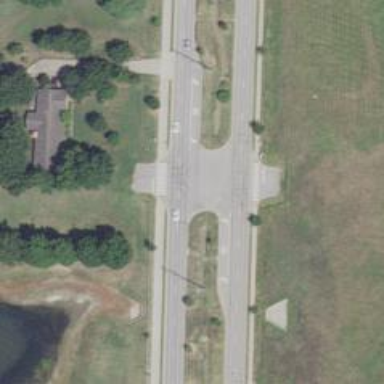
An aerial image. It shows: Tertiary link road with asphalt surface.